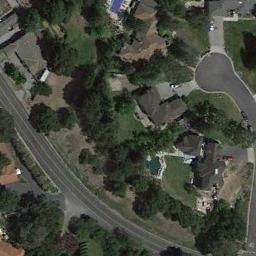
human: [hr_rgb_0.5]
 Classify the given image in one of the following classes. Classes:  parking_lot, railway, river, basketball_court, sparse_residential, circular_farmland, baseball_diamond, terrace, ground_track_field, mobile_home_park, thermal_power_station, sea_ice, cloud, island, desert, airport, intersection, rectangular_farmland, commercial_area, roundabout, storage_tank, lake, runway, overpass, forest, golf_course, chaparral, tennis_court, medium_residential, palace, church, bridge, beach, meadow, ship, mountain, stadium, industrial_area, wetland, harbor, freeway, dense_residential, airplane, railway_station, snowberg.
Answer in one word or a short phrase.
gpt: sparse_residential